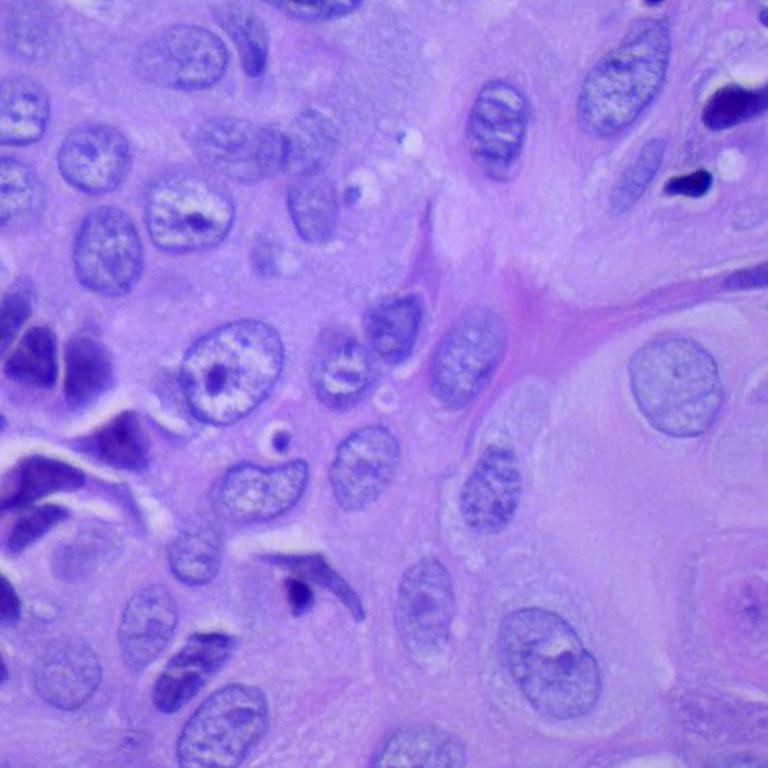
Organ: lung
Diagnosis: squamous carcinomas